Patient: sex M, age 49
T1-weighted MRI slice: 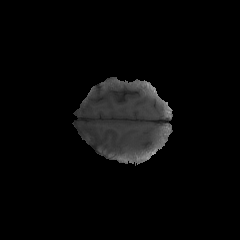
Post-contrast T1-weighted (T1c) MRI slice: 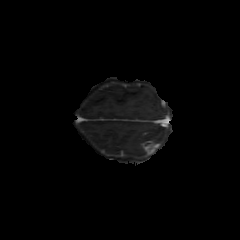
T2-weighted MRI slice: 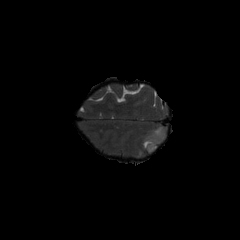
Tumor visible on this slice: yes
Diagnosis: Astrocytoma, IDH-mutant
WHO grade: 4